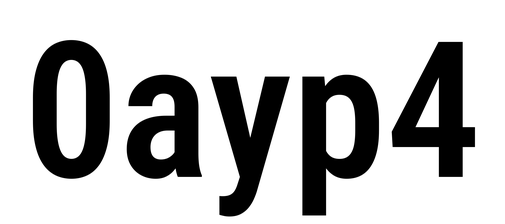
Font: Roboto_Condensed_SemiBold